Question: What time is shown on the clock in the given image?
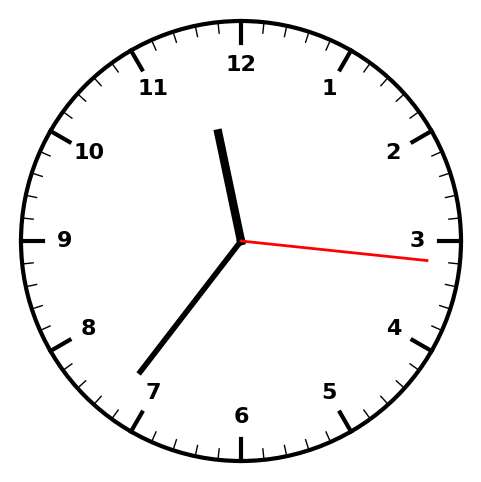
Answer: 11:36:16